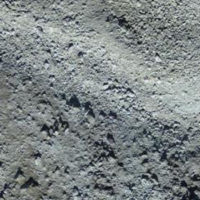
EUNIS habitat code: 48
Species observed at this site:
Pyrrhocorax graculus